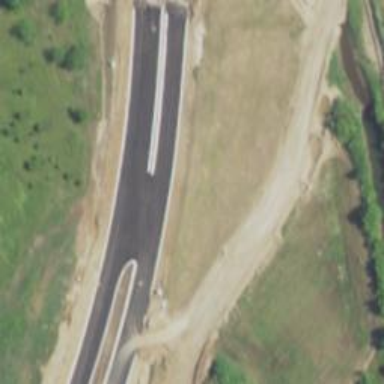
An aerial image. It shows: Secondary link road with asphalt surface.